Question: How to do the figure shown in link <URL> in Matlab or R?I have searched in google and stackoverflow, but have not found what I need.

This is my first time to ask questions in stackoverflow, and my English is very general that maybe I have done something not appropriate. So, please forgive me and help me. O(_)O~
<URL>
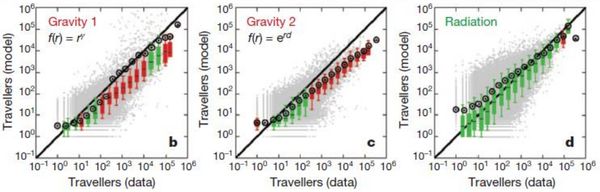
Answer: In R, you could do something like Maybe something like
'''
#sample data
dd<-data.frame(x=runif(100))
br=seq(0,1,length.out=6)
cent<-(br[-1] +br[-length(br)])/2
dd<-transform(dd, y = x+rnorm(100, .2, .05),
xcut = cut(x, breaks=br))
#plot
plot(y~x, dd)
boxplot(y~xcut, dd, add=T, at=cent, boxwex=(br[2]-br[1]) * 3/4, xaxt="n")
'''
which produces

The trick is just to use 'cut()' along the x-axis to break the range into discrete chunks that you want to draw box plots for. Then you just plot on top and line things up.